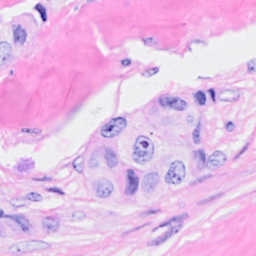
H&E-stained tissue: Breast